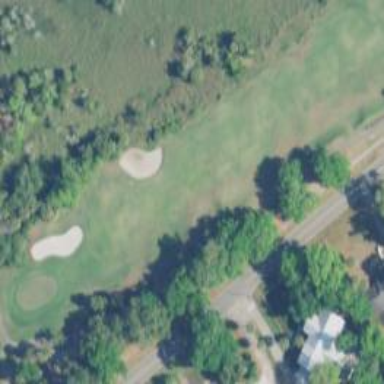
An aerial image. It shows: View of golf hole.